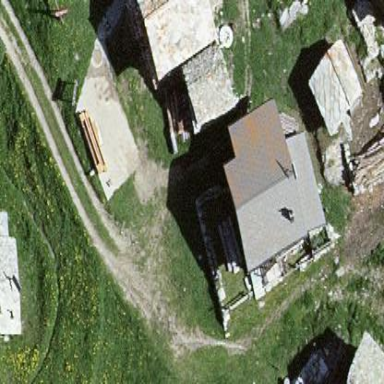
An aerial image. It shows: Simple house.